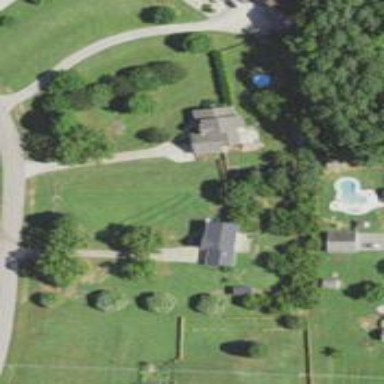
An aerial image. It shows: Driveway.